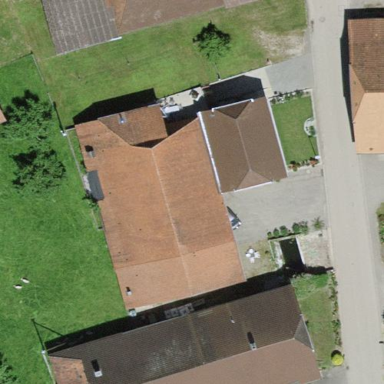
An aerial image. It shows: Barn.